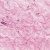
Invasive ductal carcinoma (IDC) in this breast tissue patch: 0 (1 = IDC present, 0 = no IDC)